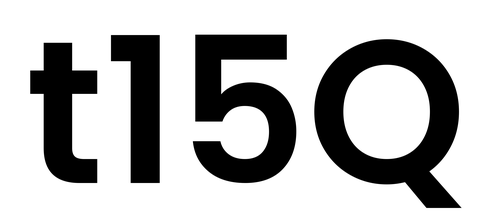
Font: Poppins-SemiBold